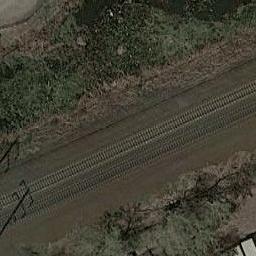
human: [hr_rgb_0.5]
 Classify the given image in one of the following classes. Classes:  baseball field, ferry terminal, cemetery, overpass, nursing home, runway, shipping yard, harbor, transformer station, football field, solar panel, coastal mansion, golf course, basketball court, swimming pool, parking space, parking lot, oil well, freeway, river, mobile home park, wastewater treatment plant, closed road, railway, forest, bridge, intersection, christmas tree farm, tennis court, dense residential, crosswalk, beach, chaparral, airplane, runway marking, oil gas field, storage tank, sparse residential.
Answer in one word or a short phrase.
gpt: railway